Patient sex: M
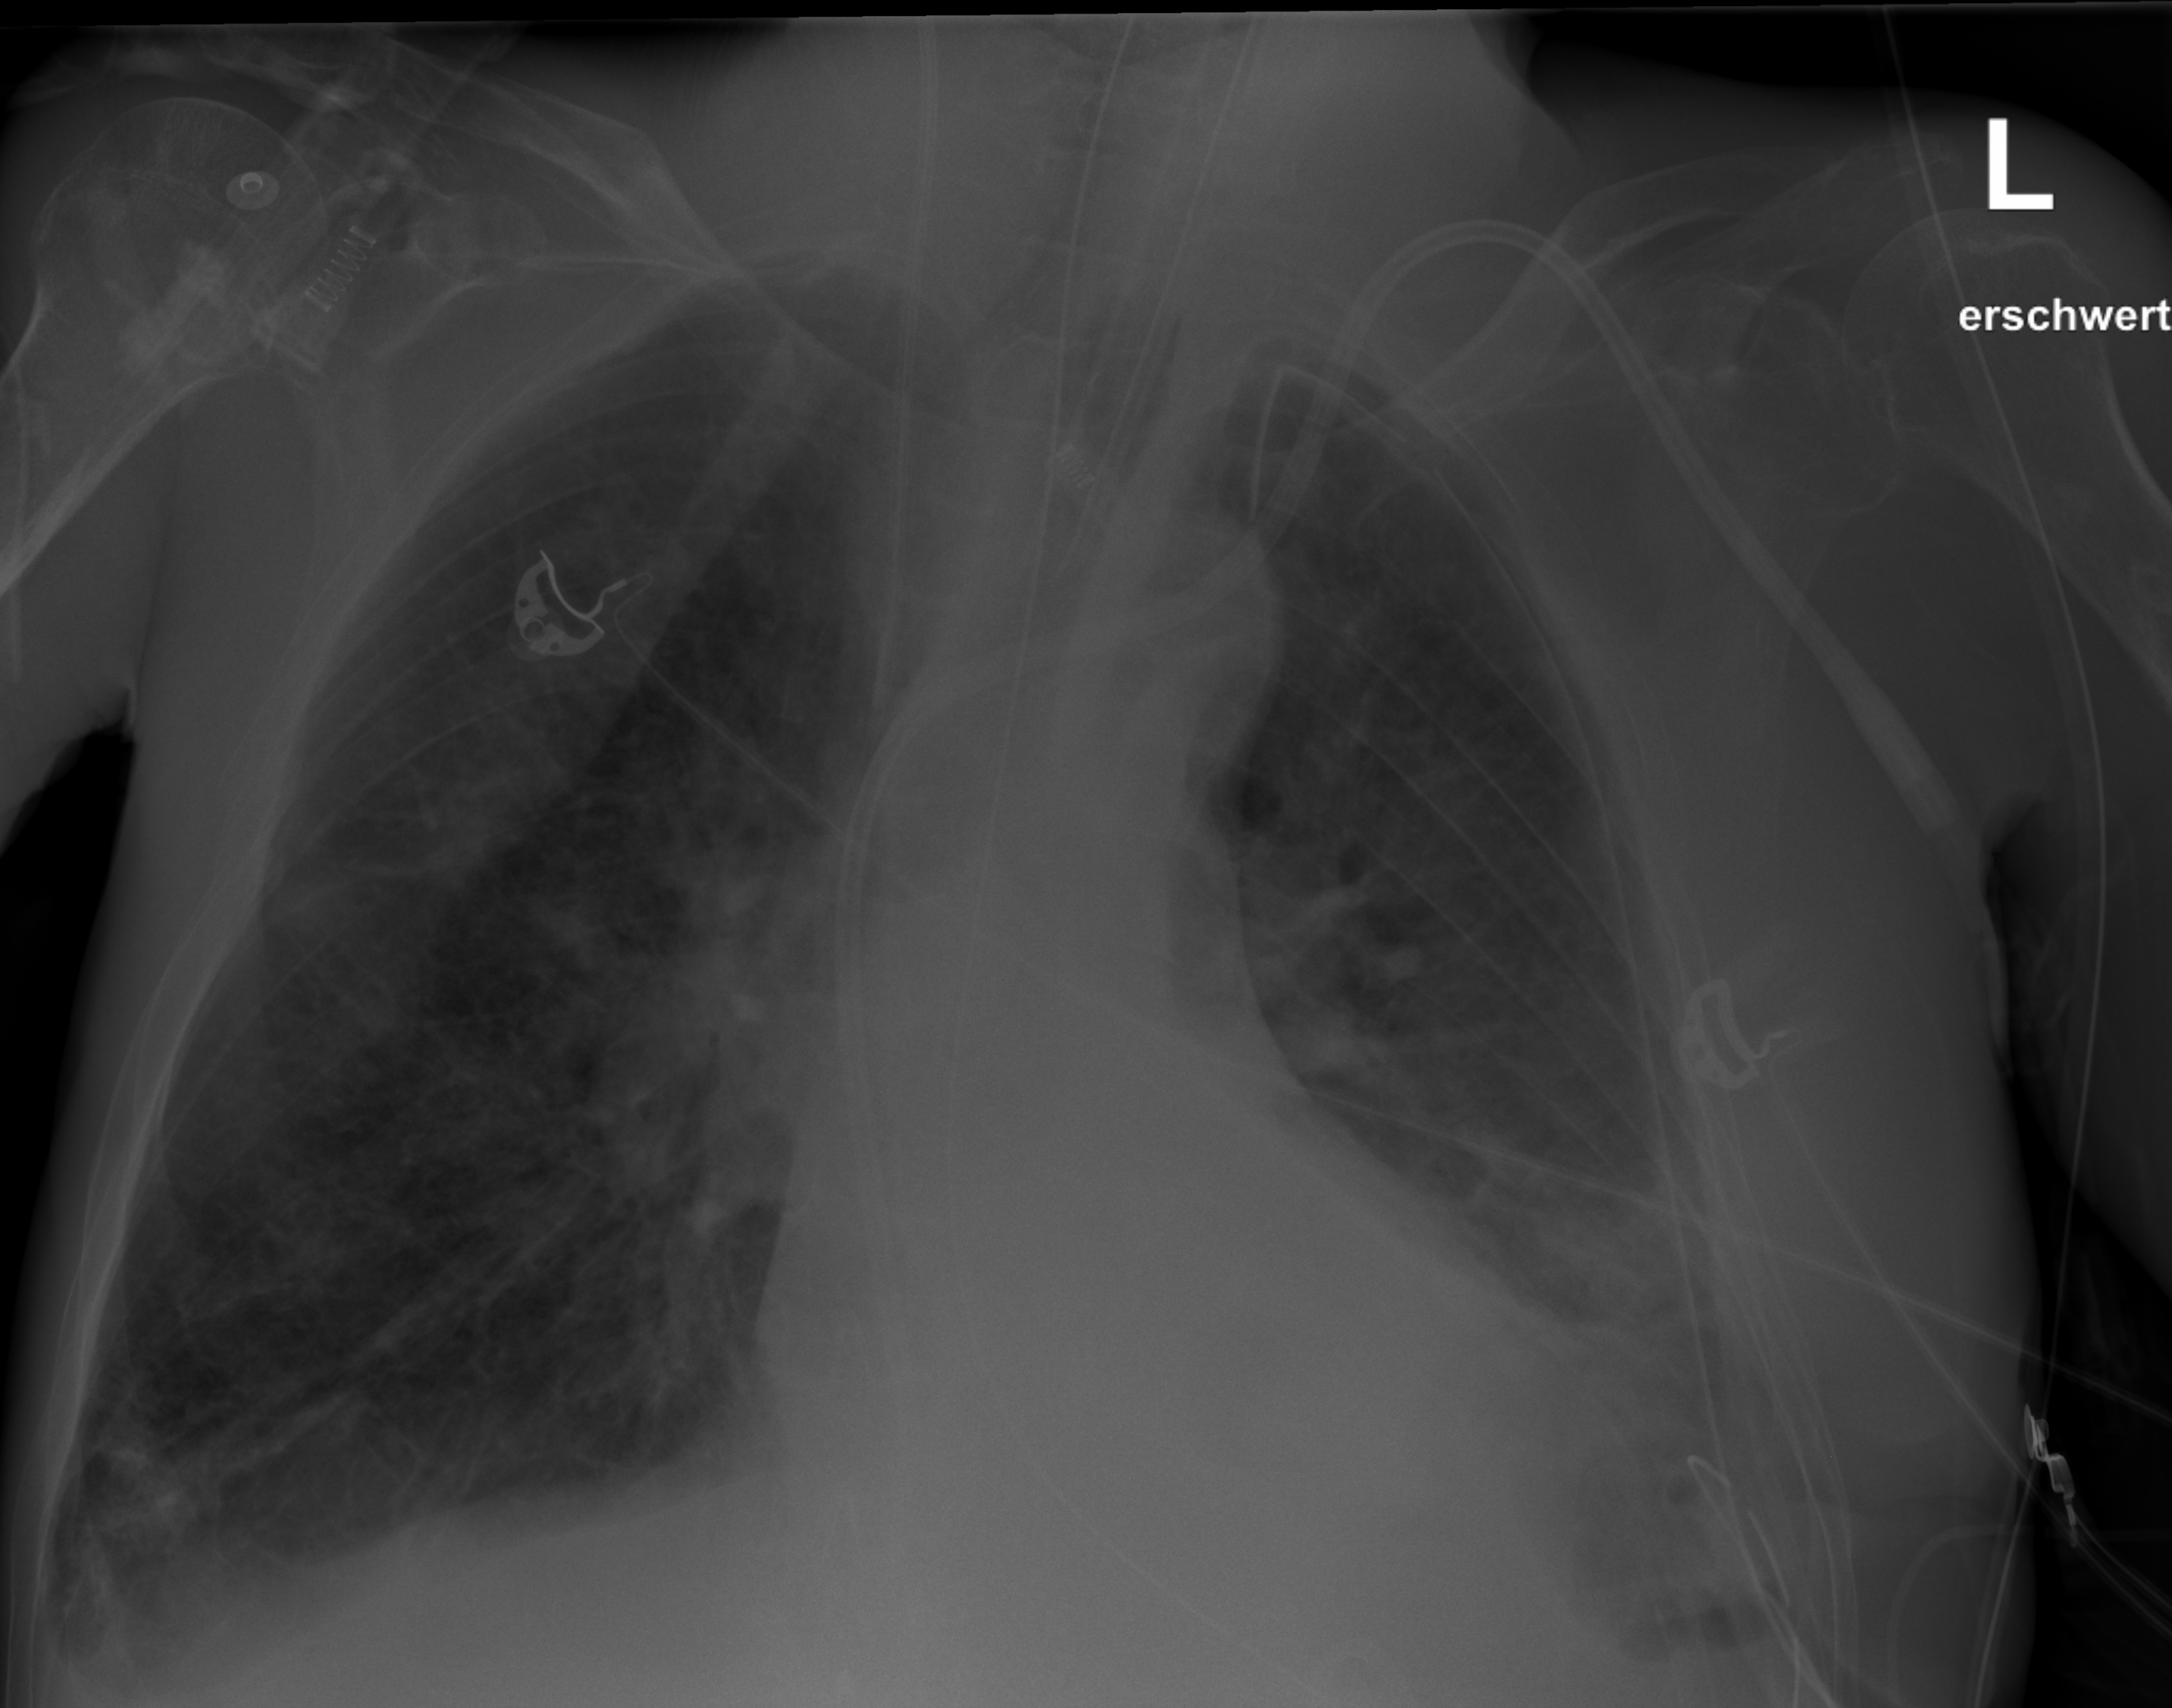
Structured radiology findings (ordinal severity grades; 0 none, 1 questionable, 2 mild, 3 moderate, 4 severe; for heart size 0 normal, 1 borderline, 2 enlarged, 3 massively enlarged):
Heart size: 2
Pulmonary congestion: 2
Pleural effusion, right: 2
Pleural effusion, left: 2
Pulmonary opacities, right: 2
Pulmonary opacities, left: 2
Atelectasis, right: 1
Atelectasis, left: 2